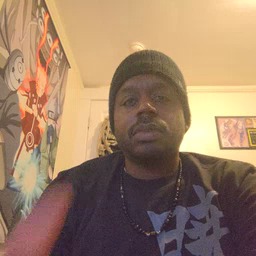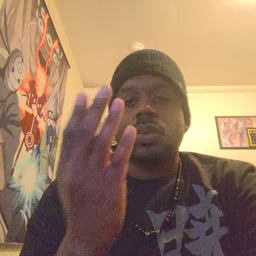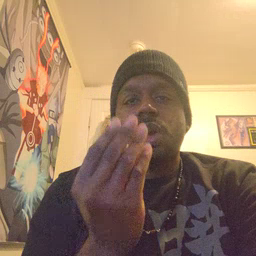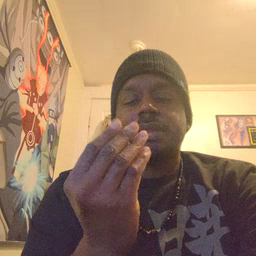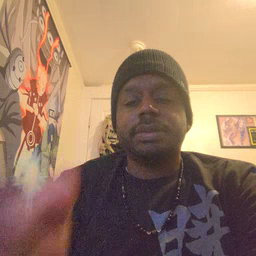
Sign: wet